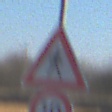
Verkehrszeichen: FussgaengerLinks
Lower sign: Geschwindigkeit10
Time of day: MorningAfternoon
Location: Outdoor (Nature)
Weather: PartlyCloudy
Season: NotSpecified
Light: Natural